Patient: sex M, age 51
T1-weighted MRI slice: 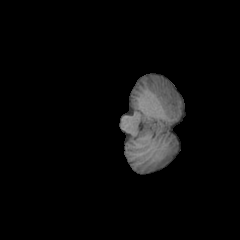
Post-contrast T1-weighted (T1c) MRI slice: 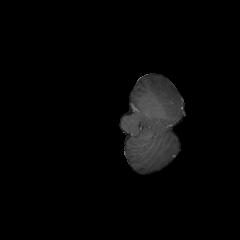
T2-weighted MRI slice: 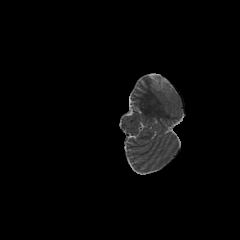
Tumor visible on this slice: no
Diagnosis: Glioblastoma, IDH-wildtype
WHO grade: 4